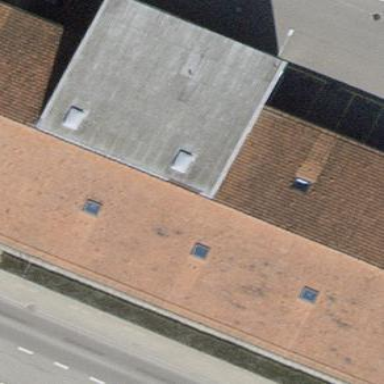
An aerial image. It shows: Industrial building.